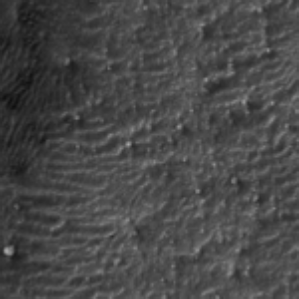
Label: frost